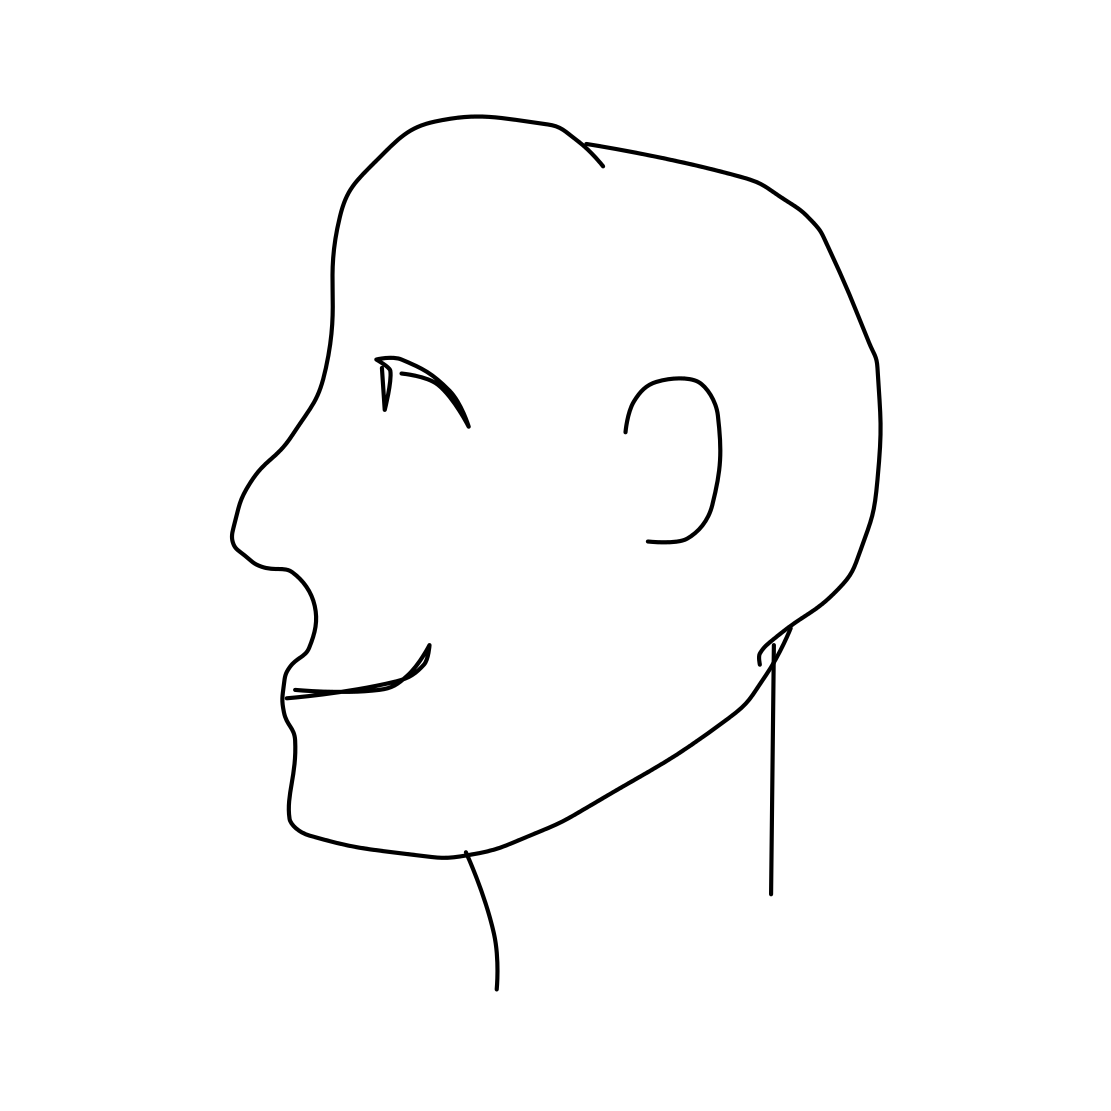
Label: head